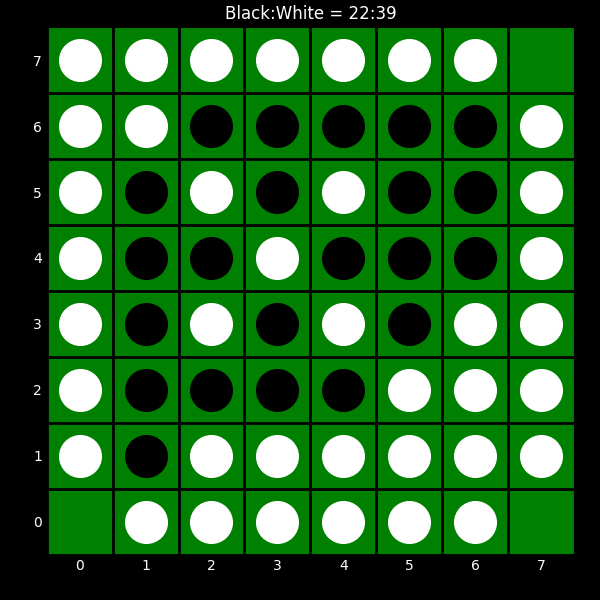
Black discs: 22
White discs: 39